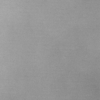
Label: dusty